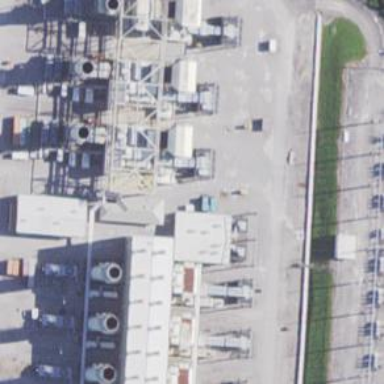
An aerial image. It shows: Gas turbine power generator.